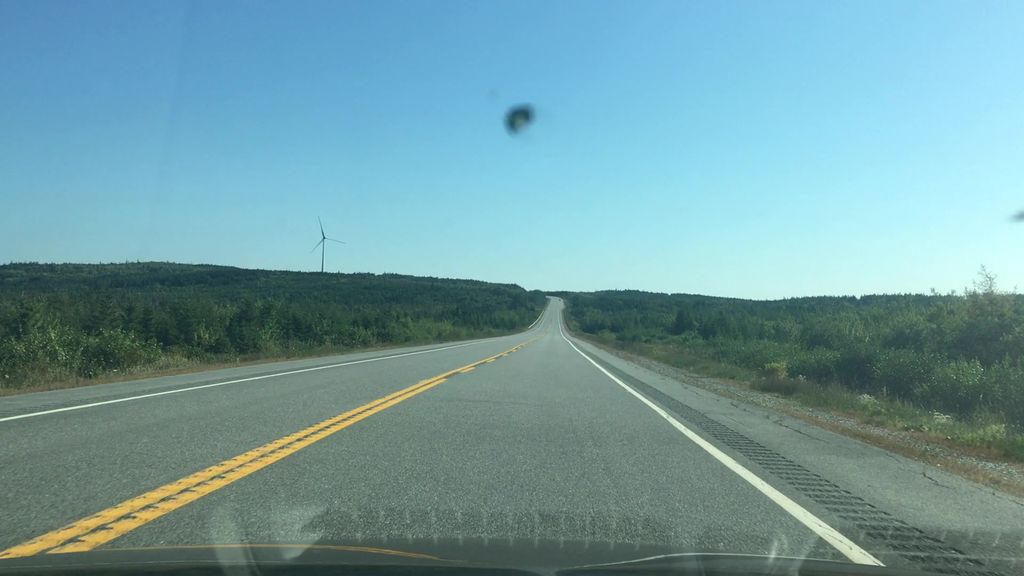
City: halifax